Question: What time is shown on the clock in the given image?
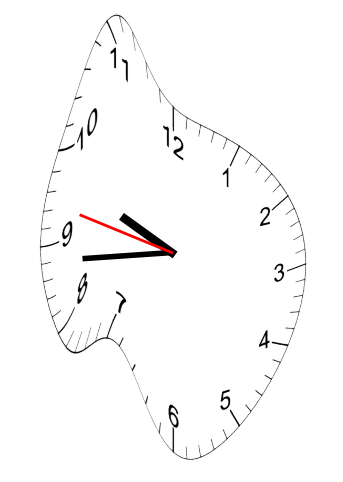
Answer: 09:43:47